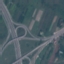
Label: Highway